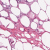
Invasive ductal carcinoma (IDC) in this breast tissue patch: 0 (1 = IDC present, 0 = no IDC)